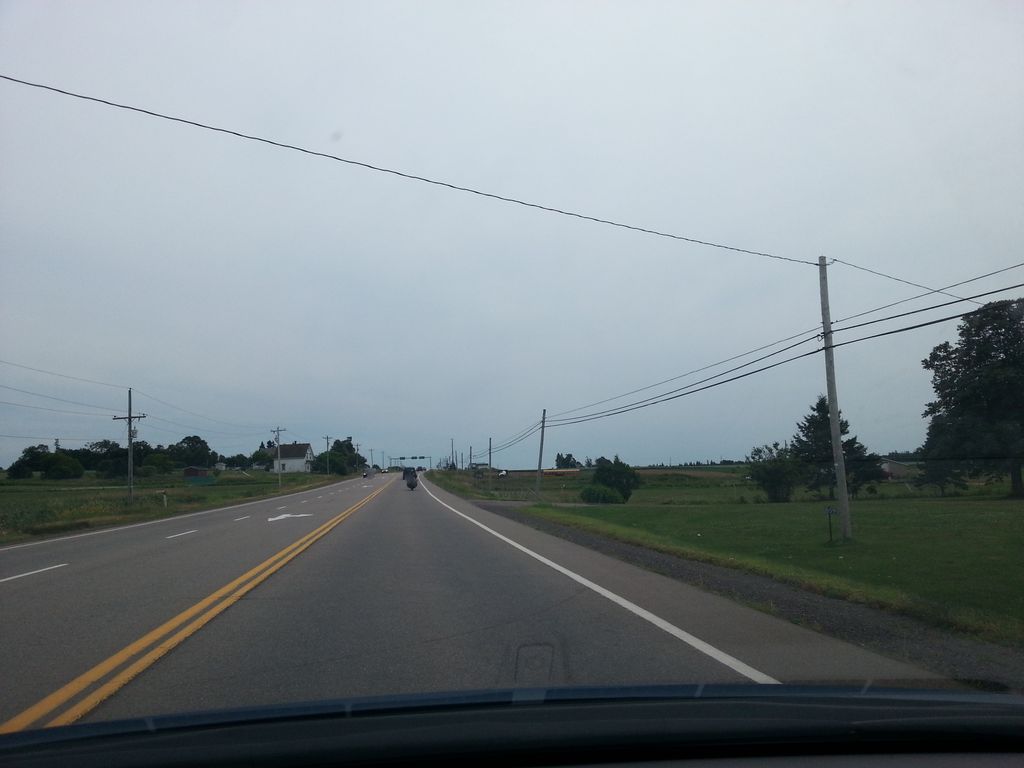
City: charlottetown